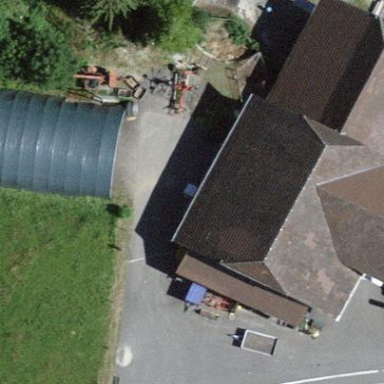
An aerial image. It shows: Barn.